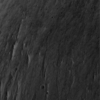
Label: not_dusty